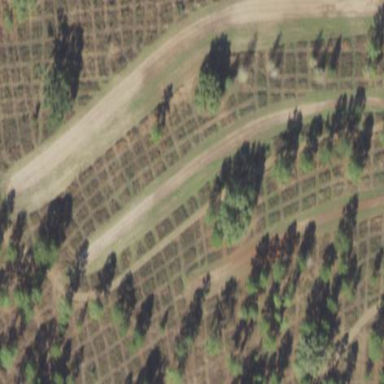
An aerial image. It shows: Orchard.